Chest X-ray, AP view. Patient: 33 years old, sex M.
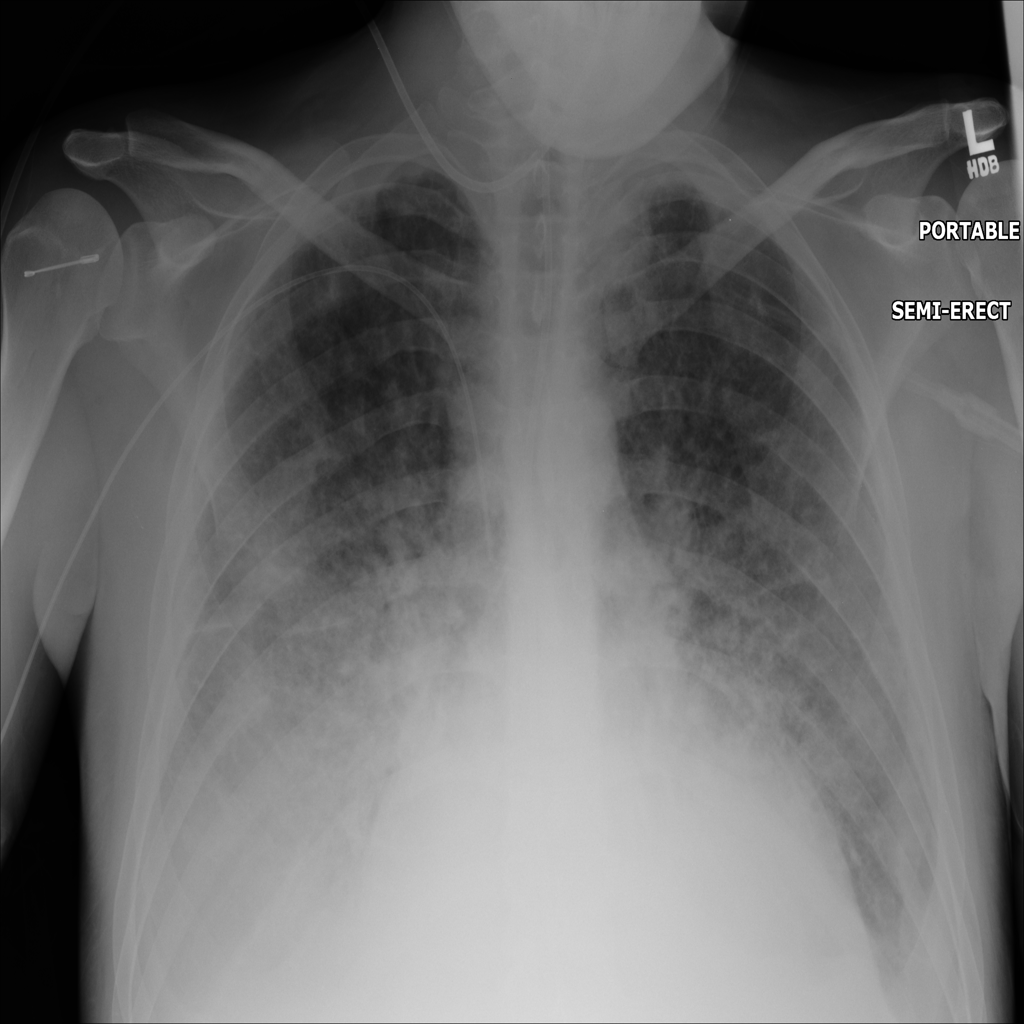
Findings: Effusion, Nodule